Interaction volume radius: 10 \u00c5
Interaction volume height: 10 \u00c5
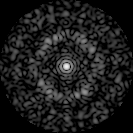
Disorder parameter: 0.7548